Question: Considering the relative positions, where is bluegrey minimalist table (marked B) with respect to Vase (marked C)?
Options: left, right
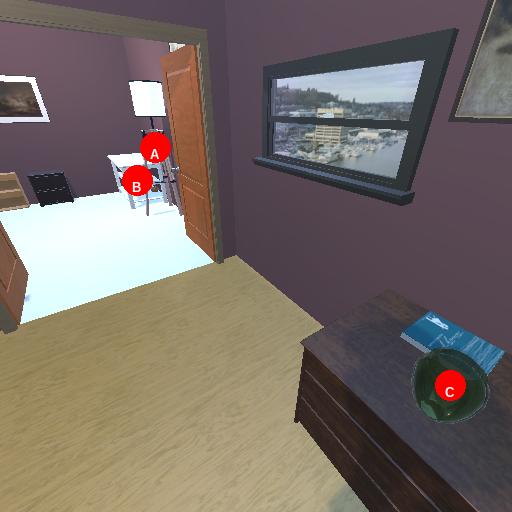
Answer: left